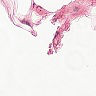
Metastatic tissue present: no